Interaction volume radius: 10 \u00c5
Interaction volume height: 15 \u00c5
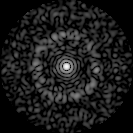
Disorder parameter: 0.8291